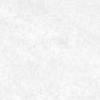
Label: no_change